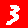
Digit: 3